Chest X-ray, AP view. Patient: 64 years old, sex F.
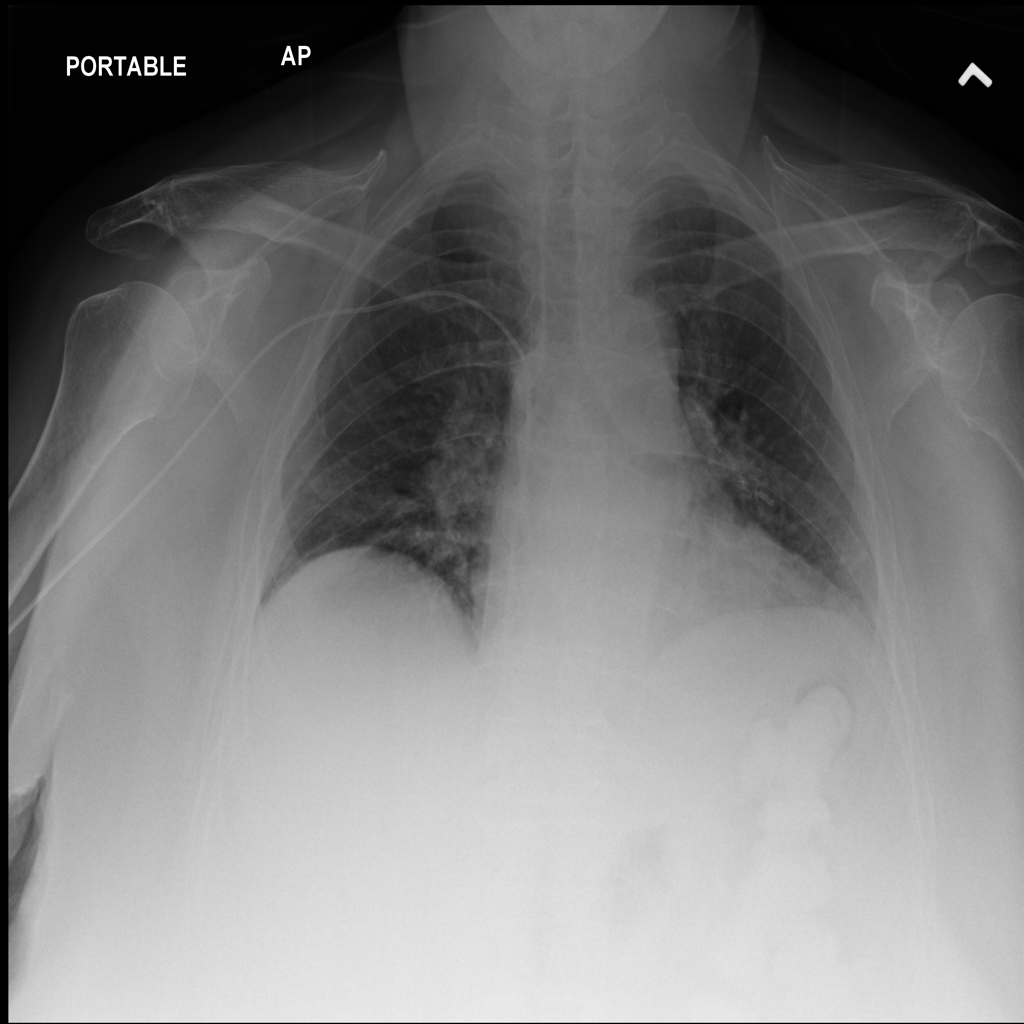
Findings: Atelectasis